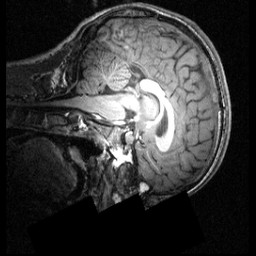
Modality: T1w
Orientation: sagittal
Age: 18
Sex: male
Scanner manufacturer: siemens
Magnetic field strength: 3.951 T
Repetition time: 1.5 s
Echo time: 0.00335 s